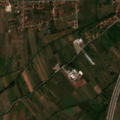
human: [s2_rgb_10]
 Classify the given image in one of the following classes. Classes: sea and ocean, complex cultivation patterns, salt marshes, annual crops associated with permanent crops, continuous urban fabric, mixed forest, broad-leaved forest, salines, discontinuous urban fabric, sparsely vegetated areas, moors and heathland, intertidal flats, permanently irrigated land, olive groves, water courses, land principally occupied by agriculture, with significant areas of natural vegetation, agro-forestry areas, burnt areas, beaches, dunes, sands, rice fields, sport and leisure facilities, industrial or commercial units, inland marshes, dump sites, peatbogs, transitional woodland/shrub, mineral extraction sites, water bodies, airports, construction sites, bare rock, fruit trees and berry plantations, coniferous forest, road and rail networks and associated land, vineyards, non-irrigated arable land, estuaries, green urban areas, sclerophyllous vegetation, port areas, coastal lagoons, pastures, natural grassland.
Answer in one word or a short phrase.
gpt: discontinuous urban fabric, non-irrigated arable land, complex cultivation patterns